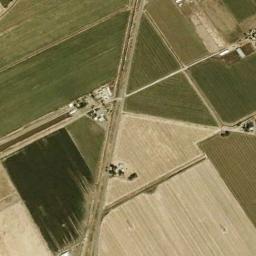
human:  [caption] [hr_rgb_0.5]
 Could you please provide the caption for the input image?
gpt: There are some green and bare rectangular farmland .

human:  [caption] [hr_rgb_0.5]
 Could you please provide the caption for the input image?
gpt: Several rectangular farmlands of different colors and sizes are neatly arranged on the ground and some houses are surrounded by these farmlands .

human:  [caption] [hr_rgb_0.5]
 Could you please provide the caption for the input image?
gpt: Several rectangular-shaped green and tan mixed rectangular farmlands of different sizes .

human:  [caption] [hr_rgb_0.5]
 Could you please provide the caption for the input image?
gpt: There are many different crops in rectangular farmlands .

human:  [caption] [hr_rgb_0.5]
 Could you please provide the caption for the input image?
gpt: There are some yellow rectangular farmlands and green ones .